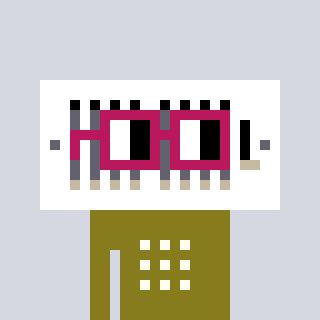
a pixel art character with square dark red glasses, a vent-shaped head and a gunk-colored body on a cool background